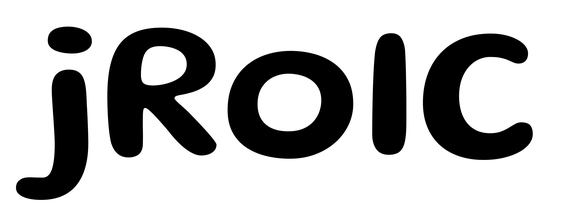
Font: Gluten_Medium